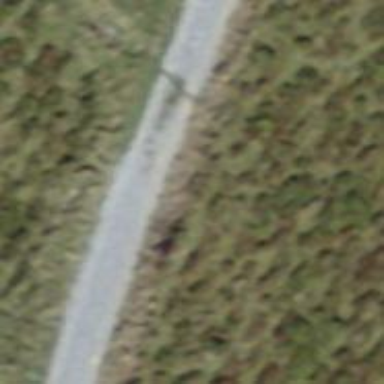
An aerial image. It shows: Gravel track with grade4 track type.